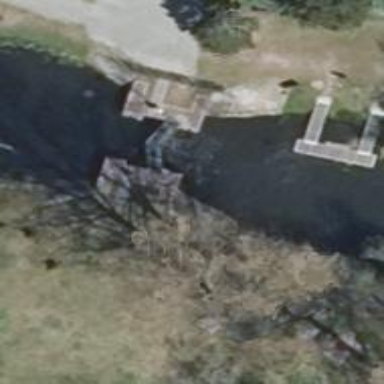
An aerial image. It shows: Lock gate on waterway.